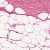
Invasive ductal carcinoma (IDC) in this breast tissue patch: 0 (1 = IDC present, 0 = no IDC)